The trace is the raw vibration amplitude of a rotating bearing as a function of time. Based on the visible evidence, which condition applies: normal, inner_race, outer_race, ball?
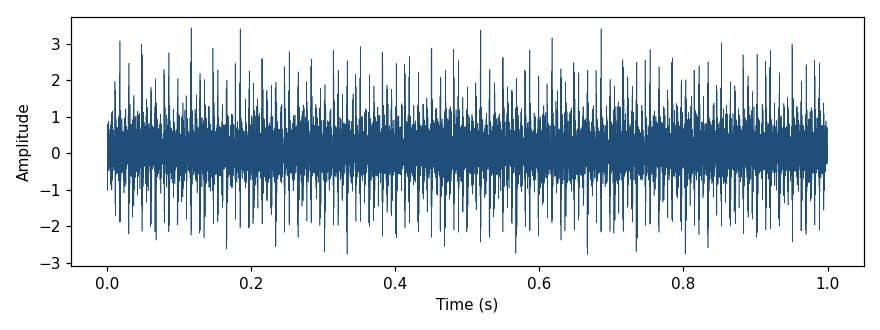
Answer: inner_race